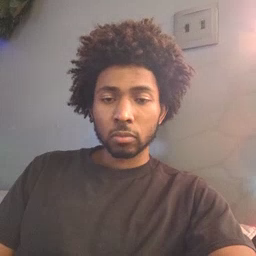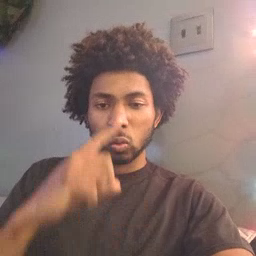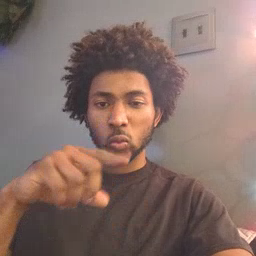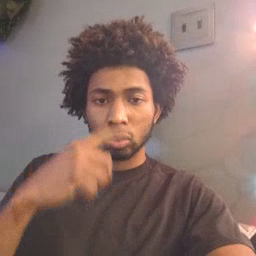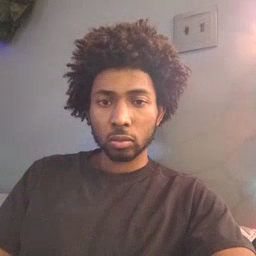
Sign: noisy